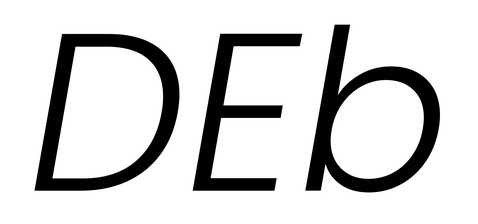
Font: Poppins-LightItalic